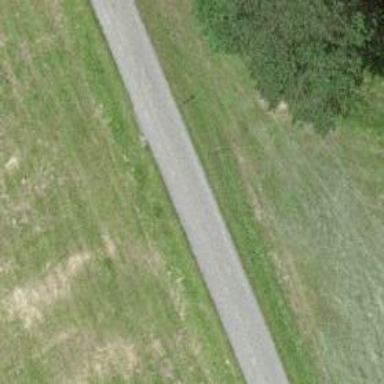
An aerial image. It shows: Unclassified road with asphalt surface.